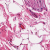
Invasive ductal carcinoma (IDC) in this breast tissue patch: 0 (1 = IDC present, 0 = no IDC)